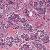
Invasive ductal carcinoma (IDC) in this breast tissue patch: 1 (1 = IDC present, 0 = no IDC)